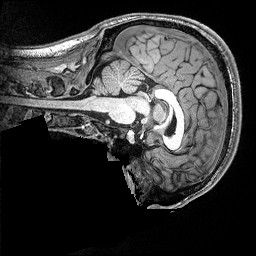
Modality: T1w
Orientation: sagittal
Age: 20
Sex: male